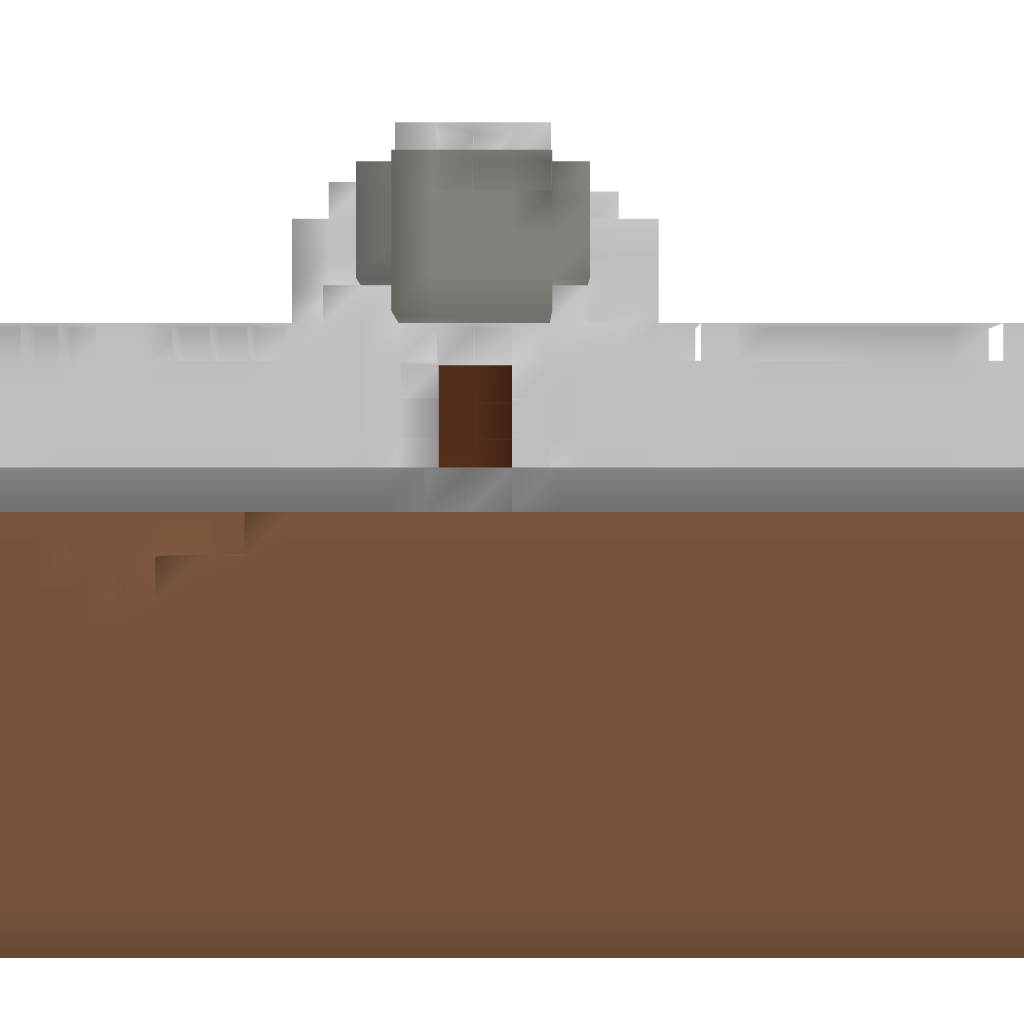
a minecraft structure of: Futuristic Redstone Gate